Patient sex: F
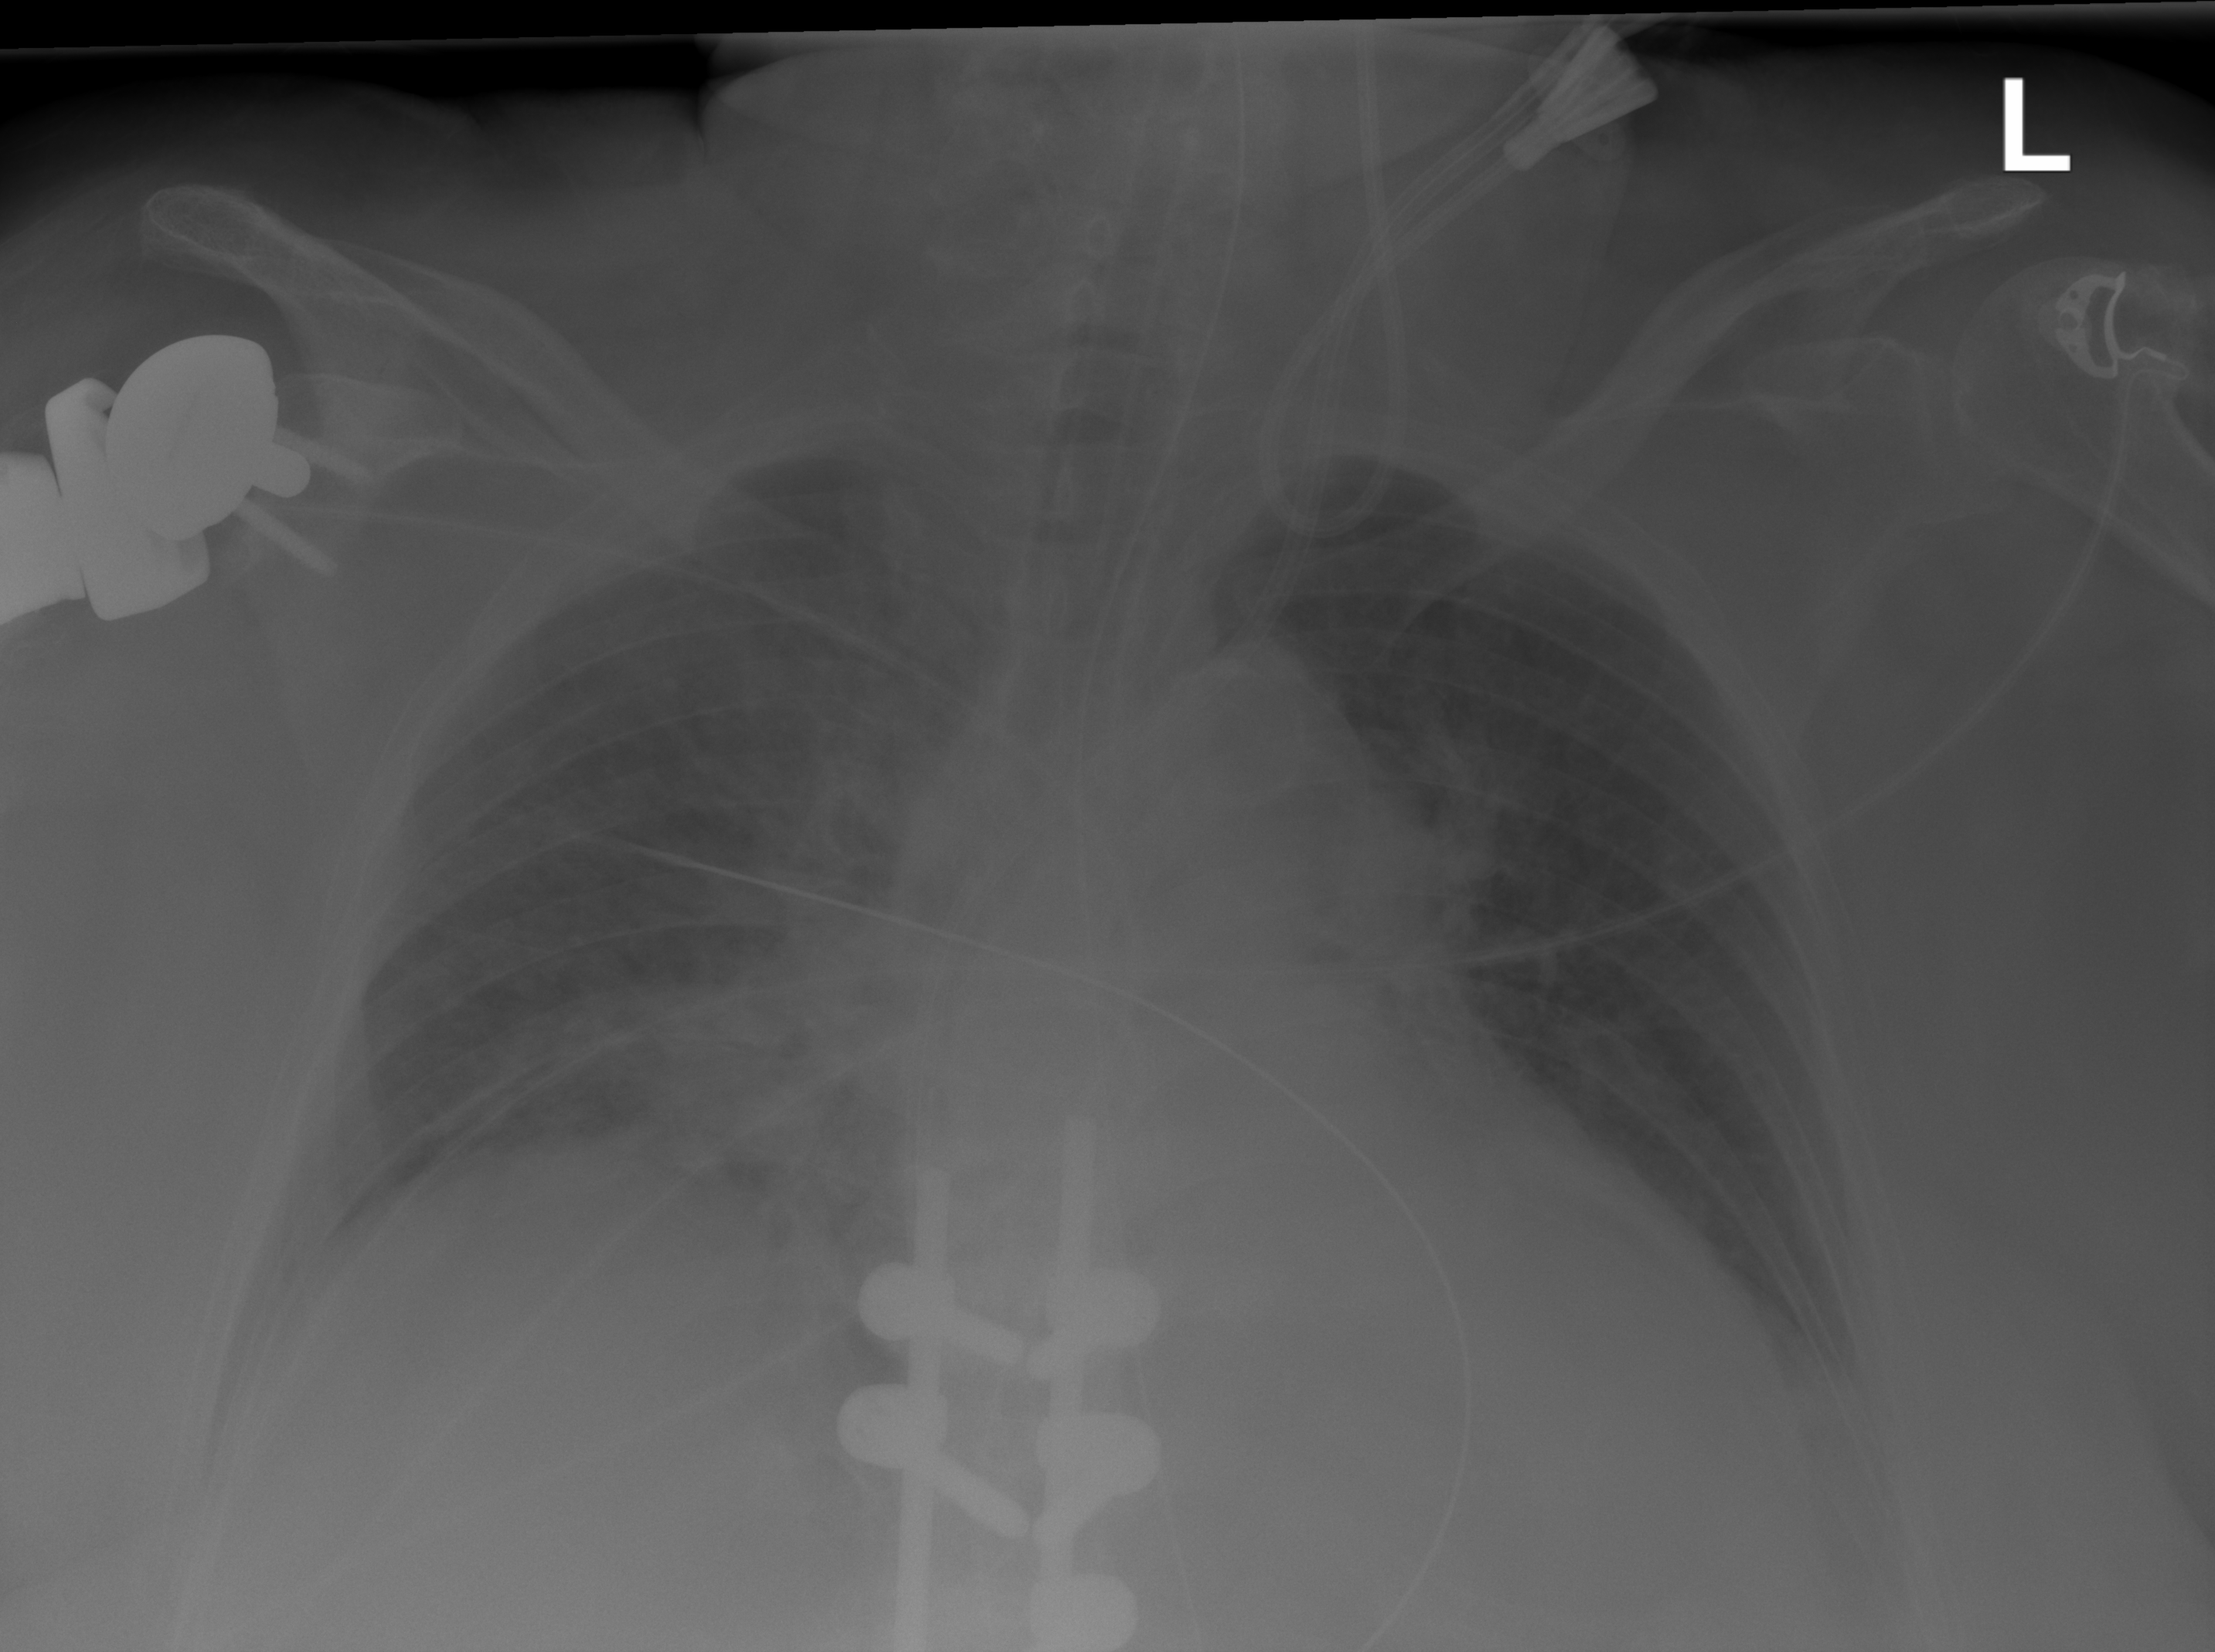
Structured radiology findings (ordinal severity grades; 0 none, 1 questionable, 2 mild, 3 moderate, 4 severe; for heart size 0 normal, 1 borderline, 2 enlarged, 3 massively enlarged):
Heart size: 2
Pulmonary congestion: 2
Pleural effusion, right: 0
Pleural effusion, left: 0
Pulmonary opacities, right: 3
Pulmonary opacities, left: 3
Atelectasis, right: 2
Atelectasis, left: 2